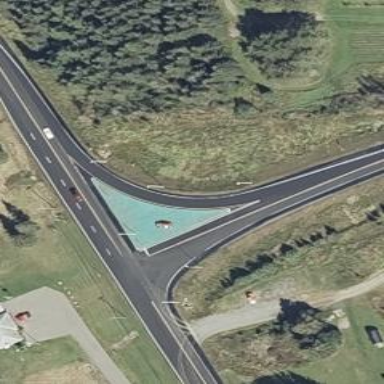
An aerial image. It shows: Trunk link highway with asphalt surface.